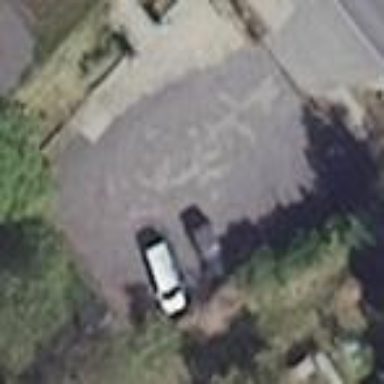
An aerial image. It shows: Parking area with fine gravel surface.